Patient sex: F
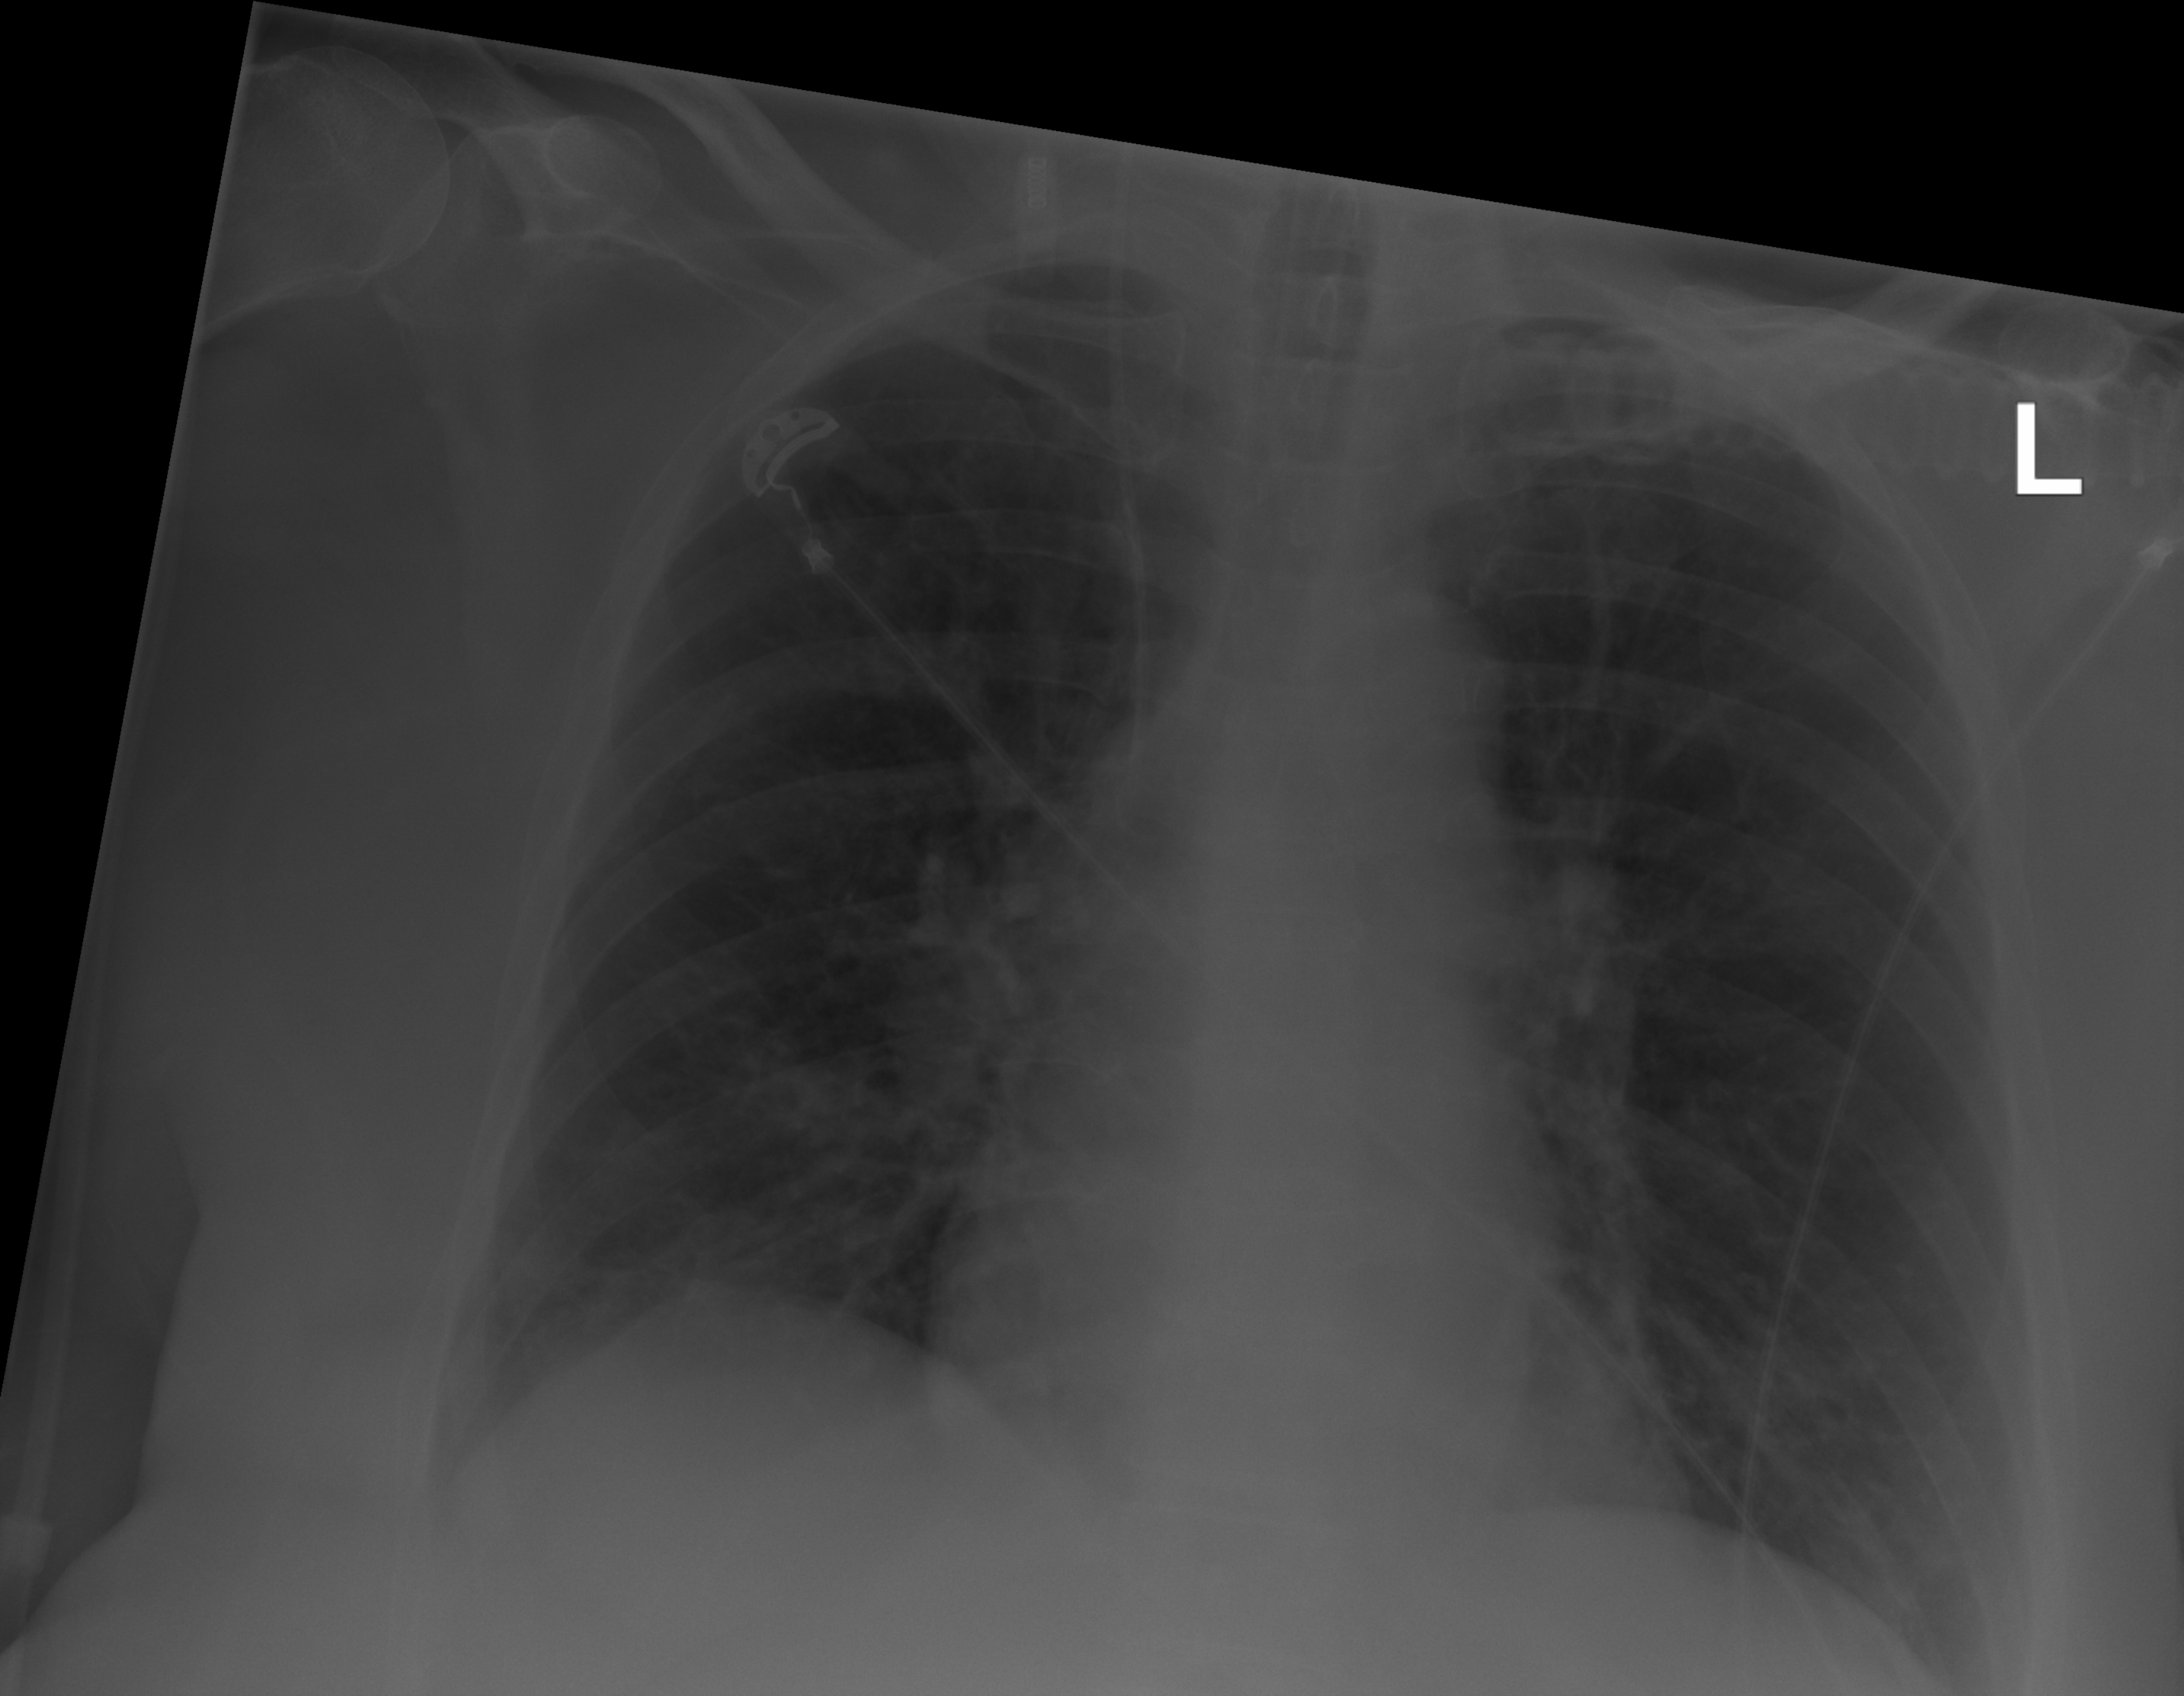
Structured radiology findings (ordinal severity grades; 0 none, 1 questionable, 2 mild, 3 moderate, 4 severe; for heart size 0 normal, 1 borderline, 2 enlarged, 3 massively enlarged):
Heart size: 0
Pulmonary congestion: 0
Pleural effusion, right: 0
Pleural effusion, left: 0
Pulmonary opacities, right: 1
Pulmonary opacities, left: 0
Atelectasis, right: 0
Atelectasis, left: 0